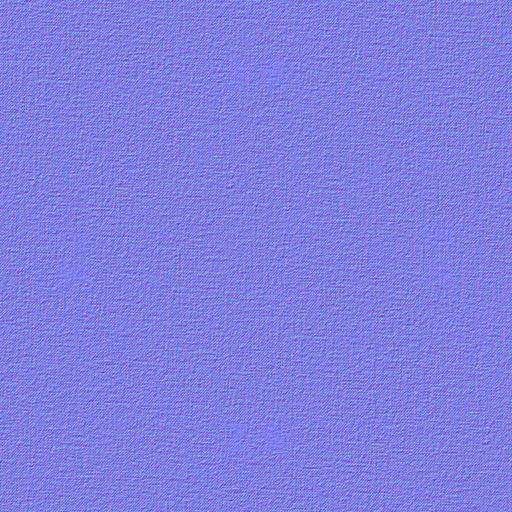
cloth fabric grey